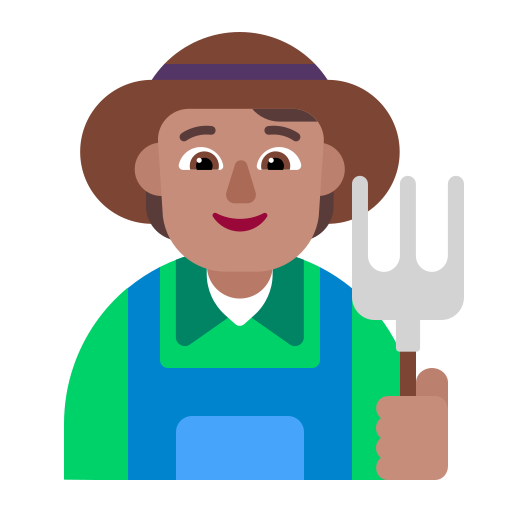
farmer flat